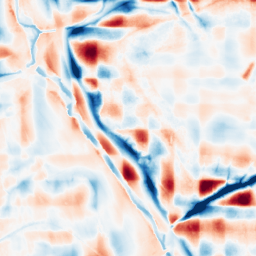
Category: wavelet
Decomposition family: wavelet_reverse_biorthogonal
Decomposition parameters: wavelet: rbio1.3
level: 5
Upsampling method: cubic_mitchell
Upsampling parameters: scale: 4
Upsampling scale: 4